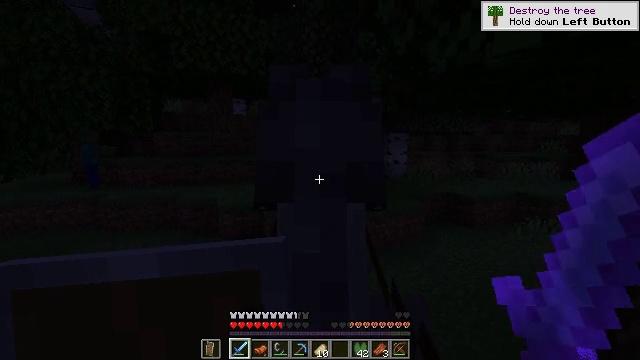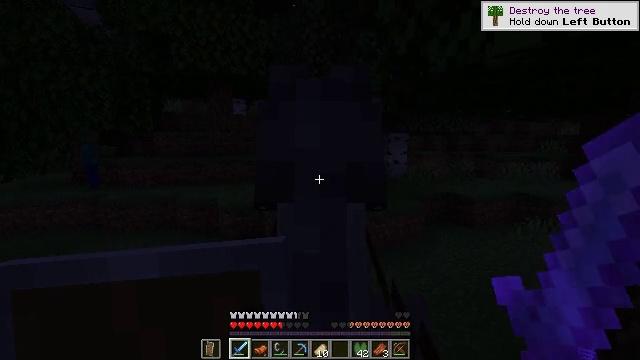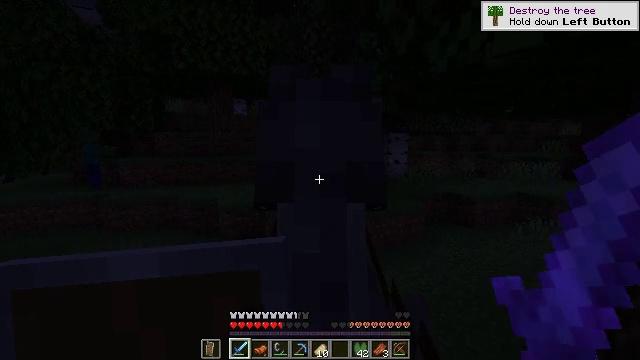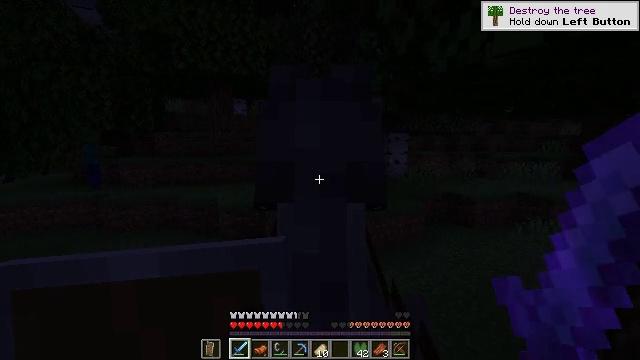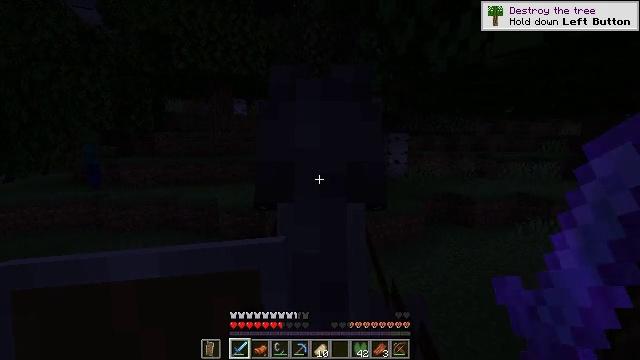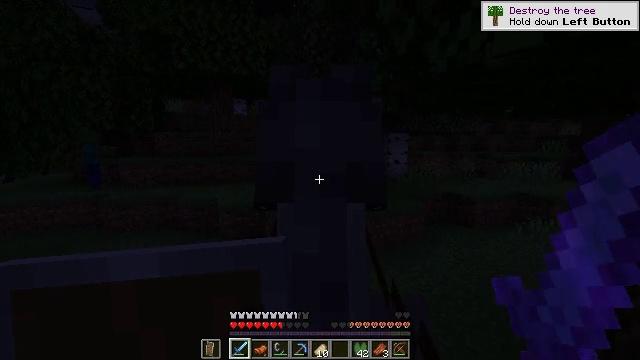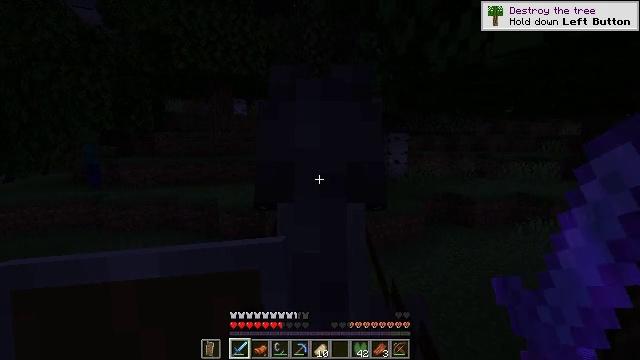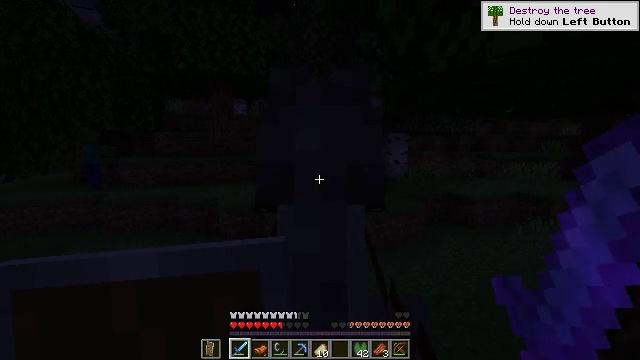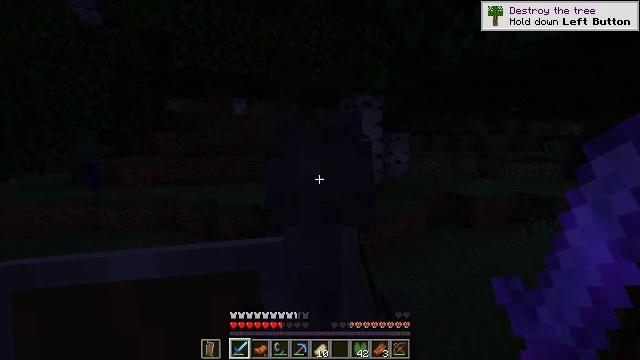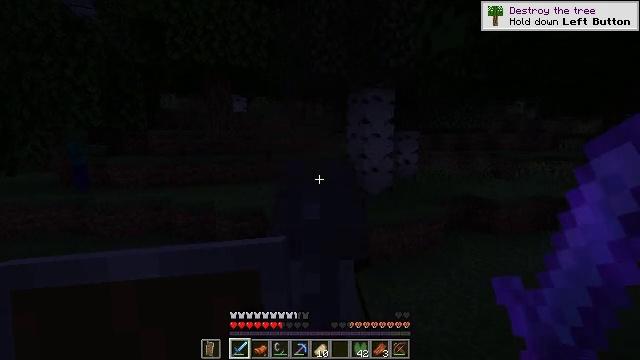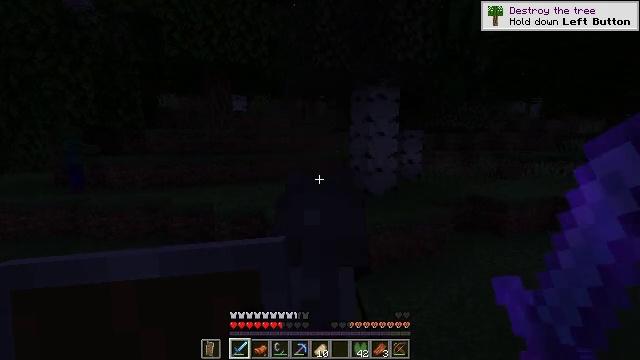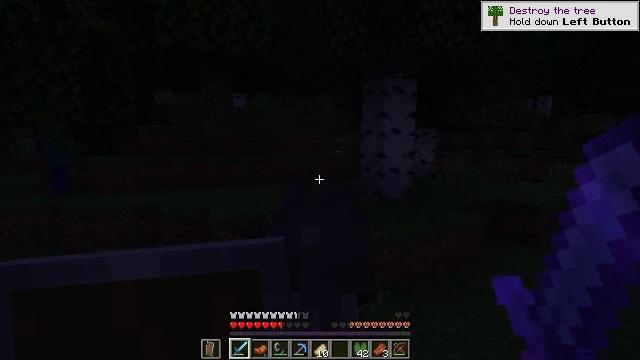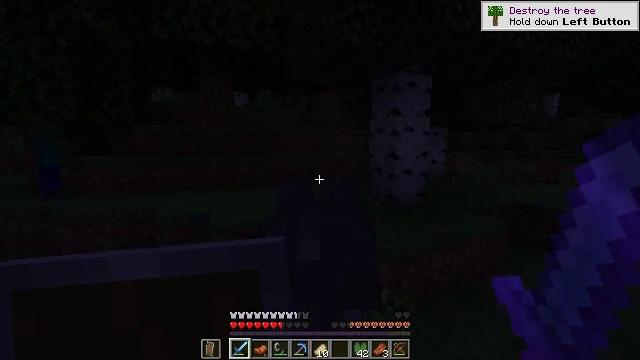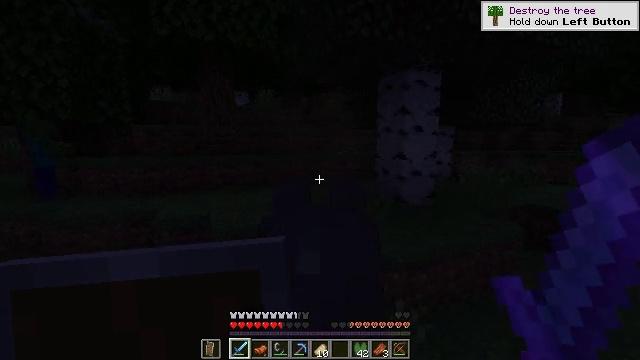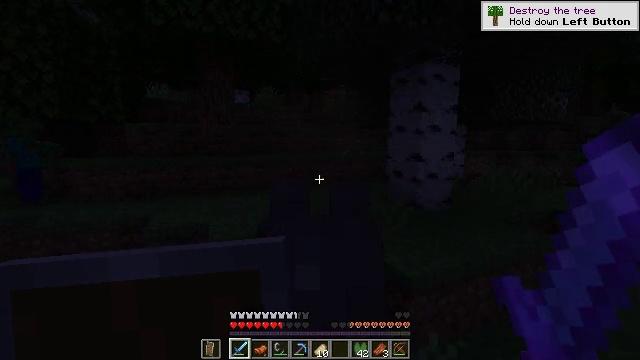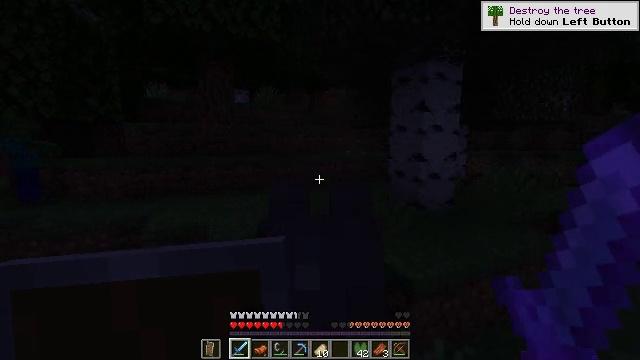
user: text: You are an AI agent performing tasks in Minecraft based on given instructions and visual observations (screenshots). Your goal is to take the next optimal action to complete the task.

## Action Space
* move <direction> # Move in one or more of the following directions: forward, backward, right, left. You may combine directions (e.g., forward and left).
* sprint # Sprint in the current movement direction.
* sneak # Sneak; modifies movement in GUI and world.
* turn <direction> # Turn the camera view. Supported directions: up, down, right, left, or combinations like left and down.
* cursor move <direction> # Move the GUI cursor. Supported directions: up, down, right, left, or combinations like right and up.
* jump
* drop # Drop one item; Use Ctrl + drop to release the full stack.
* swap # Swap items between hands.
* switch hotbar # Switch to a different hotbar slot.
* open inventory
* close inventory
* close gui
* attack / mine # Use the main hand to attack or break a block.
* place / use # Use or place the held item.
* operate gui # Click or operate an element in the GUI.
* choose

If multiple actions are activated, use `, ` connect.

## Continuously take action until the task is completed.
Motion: motion action
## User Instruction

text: Collect birch leaves from the tree.
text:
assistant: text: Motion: move forward and move left
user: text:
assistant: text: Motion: move forward and move left
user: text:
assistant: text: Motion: move forward and move left
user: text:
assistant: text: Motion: move forward and move left
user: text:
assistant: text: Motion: move forward and move left
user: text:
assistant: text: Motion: move forward and move left
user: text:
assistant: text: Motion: move forward and move left
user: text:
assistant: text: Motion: move forward and move left
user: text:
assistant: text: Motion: move forward and move left
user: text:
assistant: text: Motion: move forward and move left
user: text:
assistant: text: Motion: move forward and move left
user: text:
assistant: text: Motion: move forward and move left
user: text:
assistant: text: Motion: move forward
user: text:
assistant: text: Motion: move forward
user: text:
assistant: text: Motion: move forward
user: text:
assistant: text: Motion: move forward
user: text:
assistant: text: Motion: move forward
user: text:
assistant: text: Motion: move forward
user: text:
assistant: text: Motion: move forward, turn right
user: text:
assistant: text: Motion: move forward, turn right
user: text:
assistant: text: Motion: move forward
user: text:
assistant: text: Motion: move forward
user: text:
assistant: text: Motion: move forward
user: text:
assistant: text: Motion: move forward
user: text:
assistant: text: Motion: move forward, turn right
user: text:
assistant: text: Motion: move forward, turn right and down
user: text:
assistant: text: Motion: move forward, turn right and down
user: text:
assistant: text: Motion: move forward, turn right
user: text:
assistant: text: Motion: move forward, turn right
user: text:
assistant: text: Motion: move forward